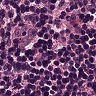
Metastatic tissue present: no